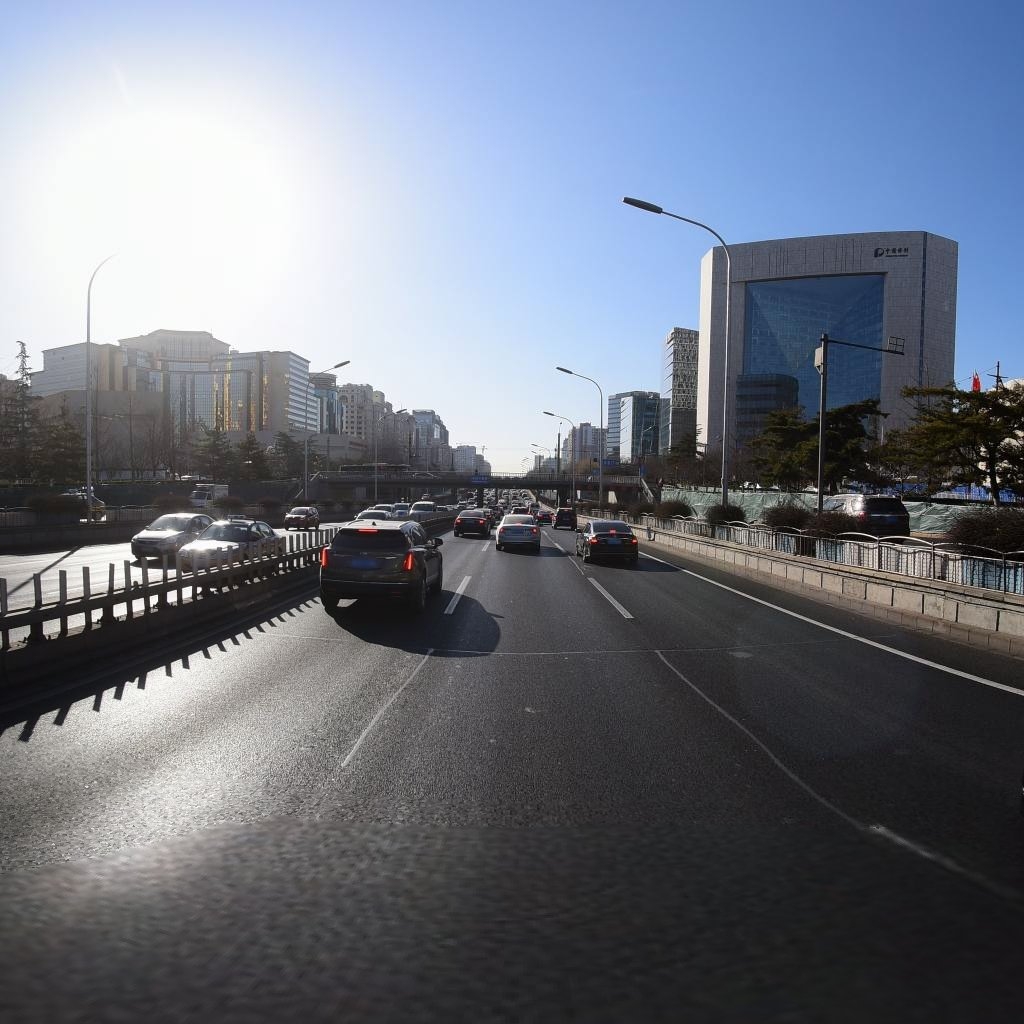
Region: Dongcheng
Road damage annotations: transverse patch, longitudinal patch, longitudinal patch, transverse patch, longitudinal patch